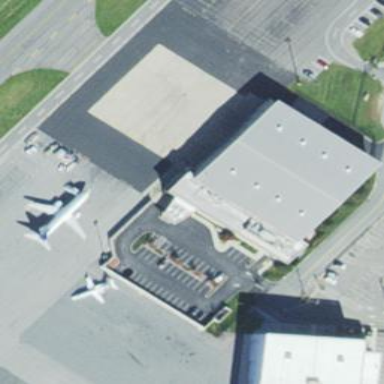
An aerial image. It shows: Hangar building.